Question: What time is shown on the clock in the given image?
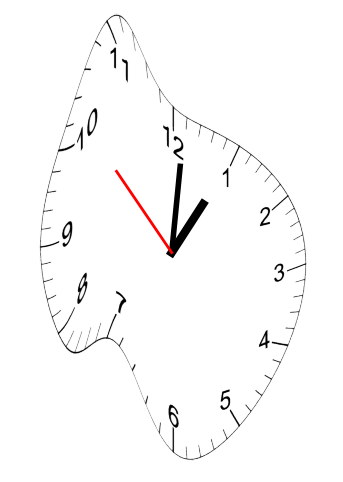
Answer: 01:00:52